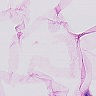
Metastatic tissue present: no